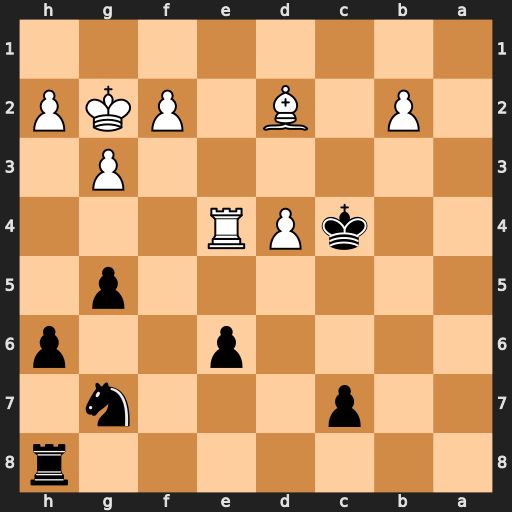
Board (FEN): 7r/2p3n1/4p2p/6p1/2kPR3/6P1/1P1B1PKP/8
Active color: b
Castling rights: -
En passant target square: -
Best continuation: Kd3 Re5 Kxd2